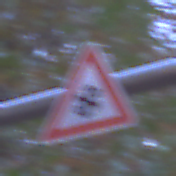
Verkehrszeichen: SchneeOderEisglaette
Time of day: Night
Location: Outdoor (Suburban)
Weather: PartlyCloudy
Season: NotSpecified
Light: Artificial